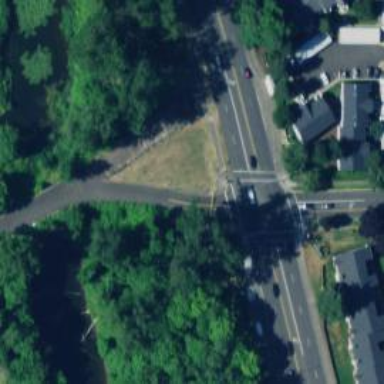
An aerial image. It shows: Solid stop line on the road marking.